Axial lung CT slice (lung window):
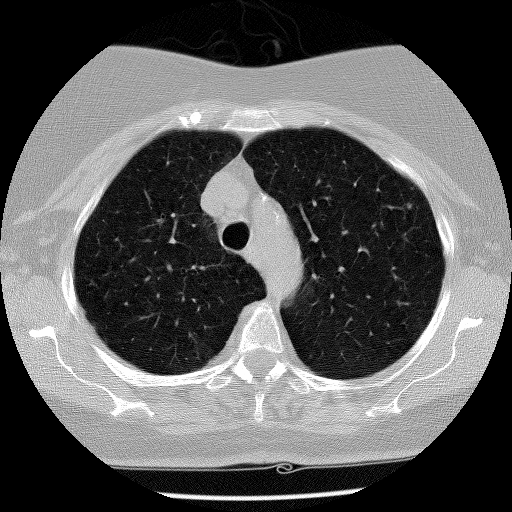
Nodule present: no